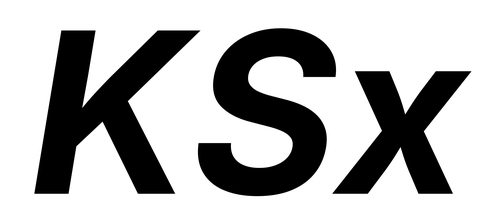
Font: Inter-Italic_Bold_Italic